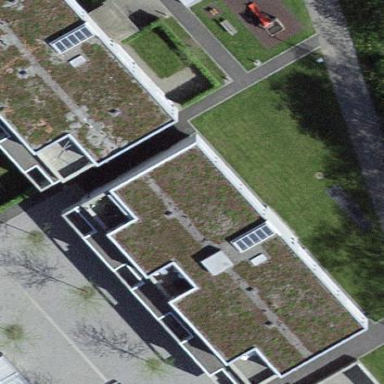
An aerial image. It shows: Residential building with flat roof.